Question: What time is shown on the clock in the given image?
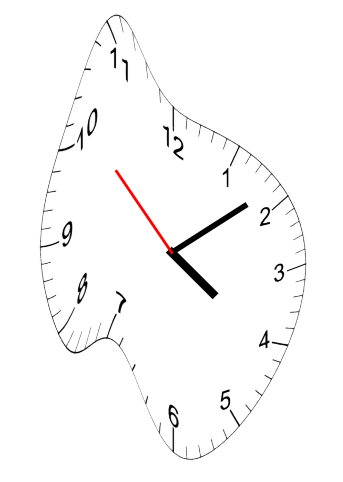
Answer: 04:08:52